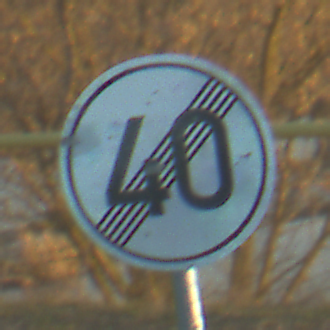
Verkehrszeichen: EndeGeschwindigkeit40
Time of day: SunriseSunset
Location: Outdoor (RoadRail)
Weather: PartlyCloudy
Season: NotSpecified
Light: Natural